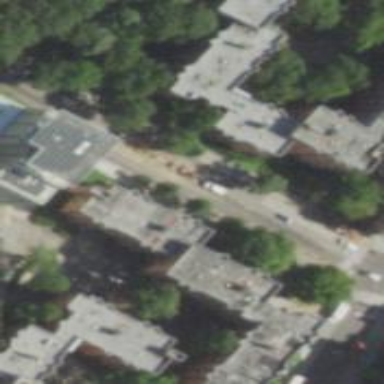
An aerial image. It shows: Charming neighbourhood.